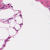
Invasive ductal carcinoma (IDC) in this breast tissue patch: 0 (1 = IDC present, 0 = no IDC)